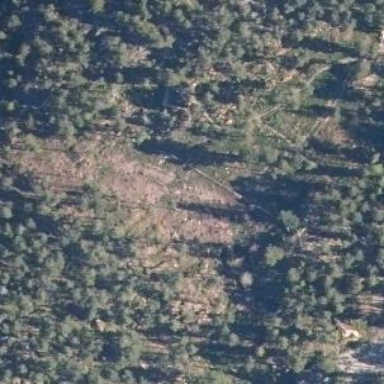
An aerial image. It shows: Clearcut area with scrub vegetation.